Field crop: maize
Growth stage: 2
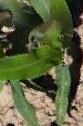
Species: maize